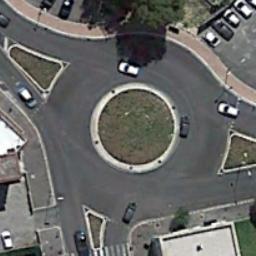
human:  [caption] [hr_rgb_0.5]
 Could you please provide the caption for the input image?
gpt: There are several vehicles on the road at the roundabout, There are several buildings and some trees around the roundabout, And many cars are parked in the open space near the roundabout .

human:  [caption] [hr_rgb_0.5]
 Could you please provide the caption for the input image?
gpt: The roundabout is next to some trees .

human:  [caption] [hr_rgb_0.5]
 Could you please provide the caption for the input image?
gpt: There are some cars at the roundabout .

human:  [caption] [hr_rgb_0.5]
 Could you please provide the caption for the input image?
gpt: The roundabout connects three roads and some cars are driving on the roundabout .

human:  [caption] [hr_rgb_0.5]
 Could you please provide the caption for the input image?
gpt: There are some buildings near the roundabout .